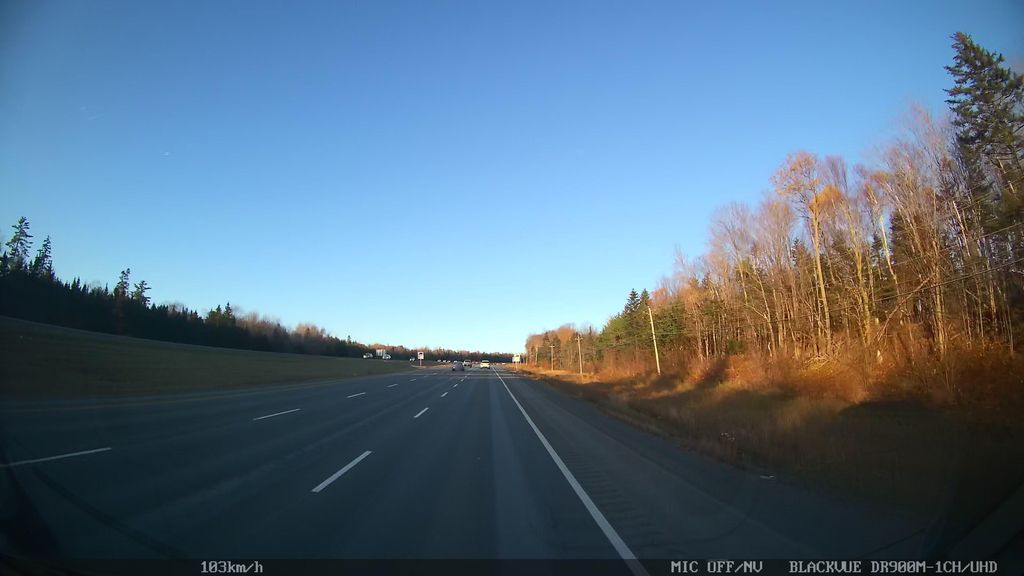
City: halifax